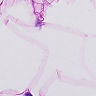
Metastatic tissue present: no